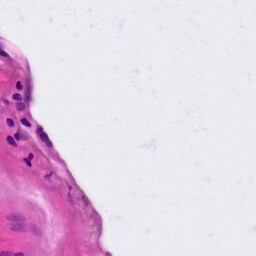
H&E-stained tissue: Lung